Interaction volume radius: 5 \u00c5
Interaction volume height: 25 \u00c5
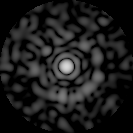
Disorder parameter: 0.8526